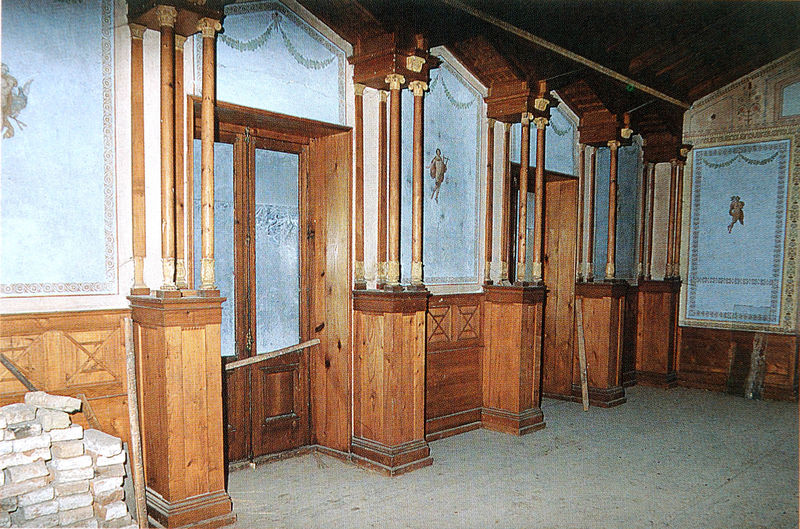
Titel: Casino auf der Roseninsel im Starnberger See, Salon im 1. OG (Foto von 1995)
Künstler: Franz Jakob Kreuter
Standort: Roseninsel (Starnberger See)
Institution: Casino
Schlagwörter: blau, blätter, gemälde, blume, blumen, braun, fenster, glas, grau, holz, pfeiler, raum, säule, säulen, tür, weiss, zimmer, haus, schloss, beige, malerei, muster, wand, architektur, rahmen, sockel, stein, steine, innenraum, kirche, schlank, boden, figur, gold, interieur, decke, spitzen, girlande, fliegen, stock, engel, ranken, hellblau, bilder, ecke, türen, leer, giebel, ziegel, dielen, rand, saal, figuren, tapete, verkleidung, holzboden, ornamente, verzierung, wandmalerei, stuck, foto, fotografie, bögen, eingang, antike, kreuz, schweben, jugenstil, staub, holzdecke, rom, kapitell, säulchen, schnitzerei, girlanden, photo, wandschmuck, portal, ziegelsteine, putz, portale, fresken, holzvertäfelung, heilige, fresko, heilig, wandbild, füllung, sakral, bau, verzierungen, vertäfelung, plinte, backsteine, baustelle, abakus, umbau, festsaal, holzverkleidung, beize, einbau, gebeizt, glasfüllung, renovierung, tafeln, türfenster, verschönerung, versperrt, wandbemalung, wandbeschlag, täfelung, renvovierung, holzverklkeidung, gverglasung